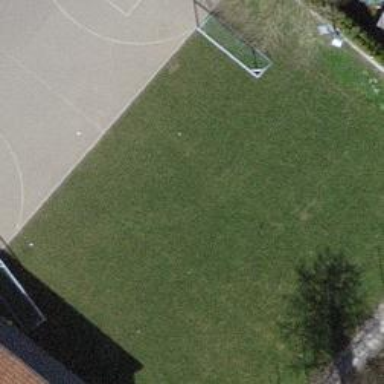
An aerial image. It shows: Soccer pitch with grass surface for leisure and sports.